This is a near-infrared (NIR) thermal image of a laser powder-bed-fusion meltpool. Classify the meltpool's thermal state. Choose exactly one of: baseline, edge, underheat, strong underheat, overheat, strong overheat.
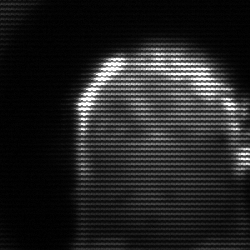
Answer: baseline